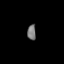
Tissue: prostate
Cell type: Myeloid cells
Senescence score: 0.3398
Nuclear area (px): 131
Mean DAPI intensity: 117.405